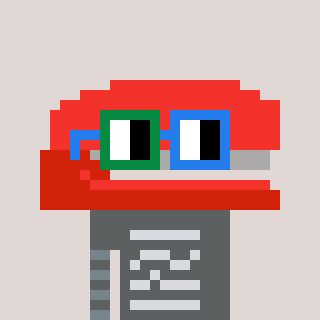
a pixel art character with square green and blue glasses, a stapler-shaped head and a teal-colored body on a warm background